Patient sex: F
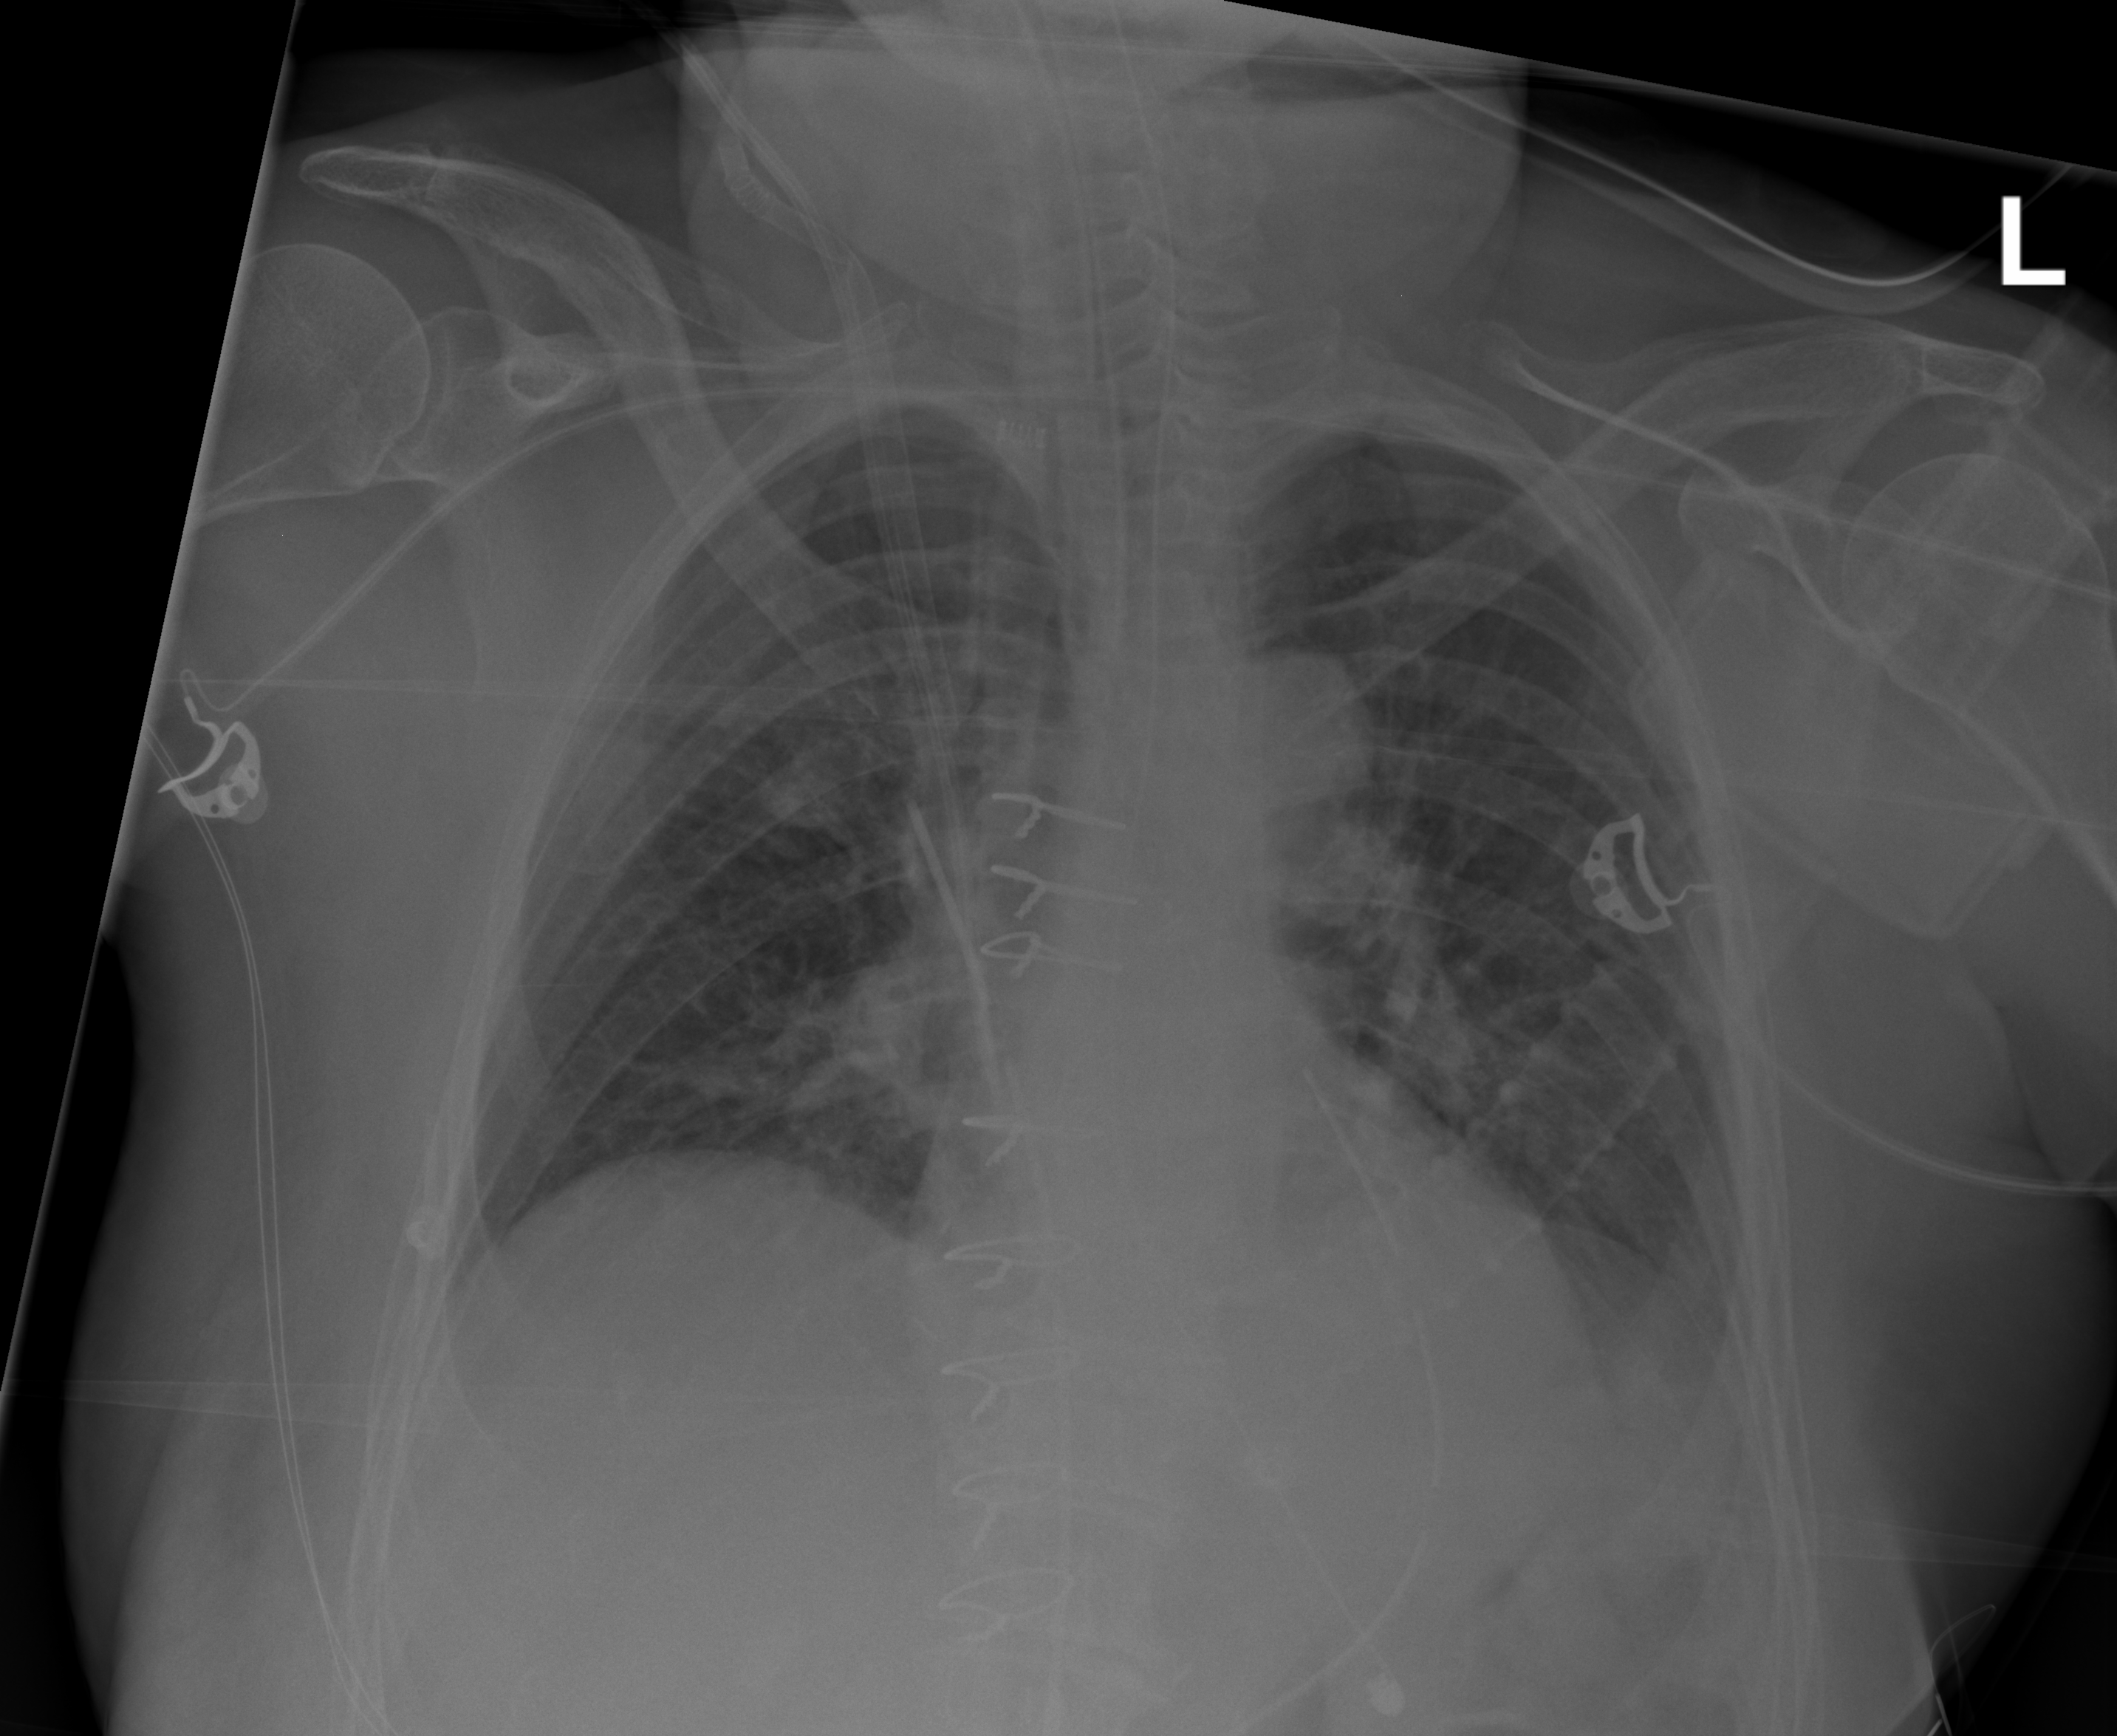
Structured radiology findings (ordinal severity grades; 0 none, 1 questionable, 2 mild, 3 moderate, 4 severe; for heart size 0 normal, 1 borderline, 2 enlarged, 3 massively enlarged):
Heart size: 1
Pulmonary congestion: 1
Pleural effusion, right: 0
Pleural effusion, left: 1
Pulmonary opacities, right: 0
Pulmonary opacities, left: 0
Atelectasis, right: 0
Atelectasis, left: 1